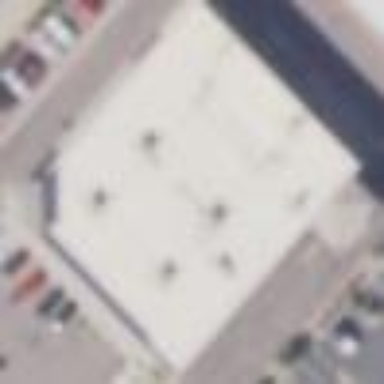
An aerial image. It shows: Building.